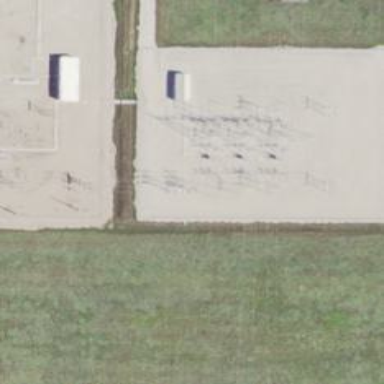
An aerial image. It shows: Switch used for power control.